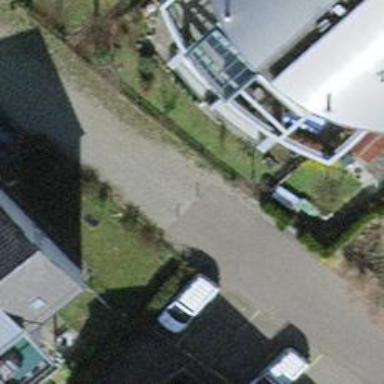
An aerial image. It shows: Bollard barrier.